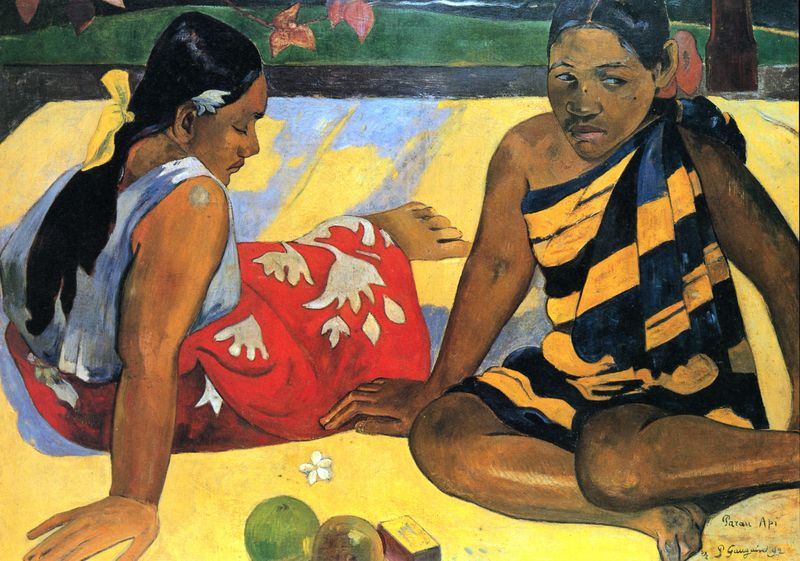
Titel: Zwei Frauen von Tahiti (Was gibt's Neues, Parau api)
Künstler: Paul Gauguin
Standort: Dresden
Institution: Gemäldegalerie Neue Meister
Schlagwörter: baum, blau, blätter, dunkel, feder, fuß, gemälde, hand, haut, laub, nackt, schatten, schlaf, umhang, weiß, cezanne, frauen, gelb, grün, mädchen, sand, sitzen, blume, blumen, braun, bunt, finger, frau, frisur, haar, hell, hintergrund, kleid, kleider, licht, mund, nase, ohr, profil, rücken, schwarz, stirn, stützen, blick, blüte, blüten, obst, rasen, rot, tuch, gesellschaft, muster, rock, schleife, hemd, jung, arm, arme, augen, gesicht, inkarnat, knoten, lang, trauer, hände, signatur, baumstamm, hügel, natur, stamm, sonne, auge, haare, sitzend, stoff, stoffe, tücher, decke, paar, blatt, schleifen, augenbrauen, frontal, hübsch, lippen, ohren, rosa, scheitel, schulter, schön, traurig, wald, frucht, früchte, garten, beine, apfel, äpfel, farbig, füße, sommer, strand, ruhe, liegen, zwei, zöpfe, afrika, farben, farbe, linien, ausflug, picknick, sigantur, dunkelblau, nasen, zopf, ernst, ornamente, gestreift, streifen, pflanzenmuster, knie, zehen, brun, wimpern, exotik, exotisch, gauguin, gemustert, schwarze haare, neger, südsee, hall, paul, weinen, titel, knien, asiatisch, schachtel, badetuch, wärme, dunkelhäutig, geflochten, gaugin, stark, streigen, niedergeschlagen, signatru, zitrone, gerafft, geknotet, freie, pferdeschwanz, freundinnen, mango, hellgelb, paul gauguin, tahiti, bläter, sari, april, bräune, naut, negerin, gelb schwarz, api, verschlagen, tahitianerinnen, tahitianerin, rot weiss, authäntisch, gaugaun, gauguni, gezöpft, haarblüte, hautr, taifrauen, tailand, taileite, tailändisch, vanille